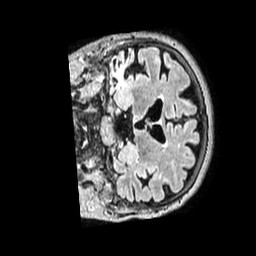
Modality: FLAIR
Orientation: coronal
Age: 62
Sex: female
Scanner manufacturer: philips
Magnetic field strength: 1.5 T
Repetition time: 4.8 s
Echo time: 0.3 s